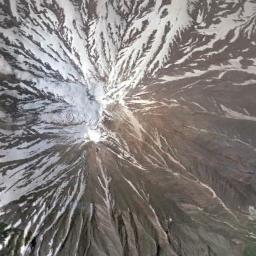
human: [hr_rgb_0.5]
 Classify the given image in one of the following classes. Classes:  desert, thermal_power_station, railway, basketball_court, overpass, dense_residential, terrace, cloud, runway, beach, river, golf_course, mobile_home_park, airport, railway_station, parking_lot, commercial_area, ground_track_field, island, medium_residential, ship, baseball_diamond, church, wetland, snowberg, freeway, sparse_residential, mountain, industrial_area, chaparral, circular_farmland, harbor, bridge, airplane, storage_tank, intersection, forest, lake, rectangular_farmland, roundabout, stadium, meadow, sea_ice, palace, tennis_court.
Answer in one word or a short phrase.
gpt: snowberg